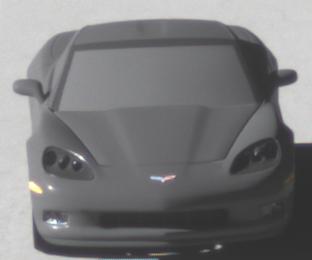
Make: Chevrolet
Model: Corvette Coupé
Detailed model: Corvette (C6) Coupé
Model produced from: 2005/02
Model produced until: 2008/03
Doors: 3
Color: gray
Road condition: dry road
Daytime: morning or afternoon
Contrast: high contrast